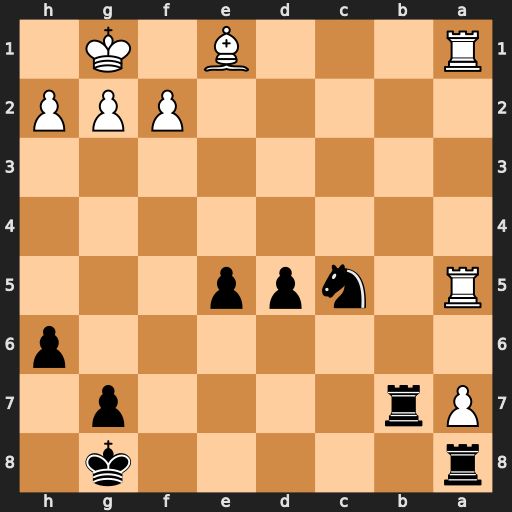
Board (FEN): r5k1/Pr4p1/7p/R1npp3/8/8/5PPP/R3B1K1
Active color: b
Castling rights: -
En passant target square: -
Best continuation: Nb3 Rxd5 Nxa1